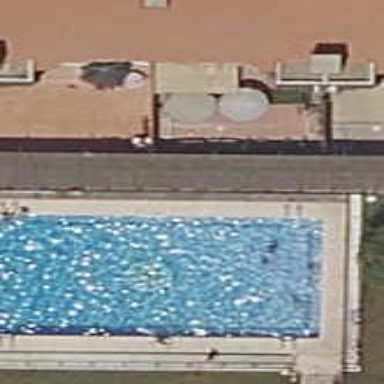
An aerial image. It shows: Swimming pool located in leisure land.